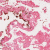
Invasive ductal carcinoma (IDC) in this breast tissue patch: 0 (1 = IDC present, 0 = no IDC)